Question: Estimate the volume of the 3D prism shown in the image. The result should be rounded to one decimal place. The side length of each grid on the chessboard is 0.5
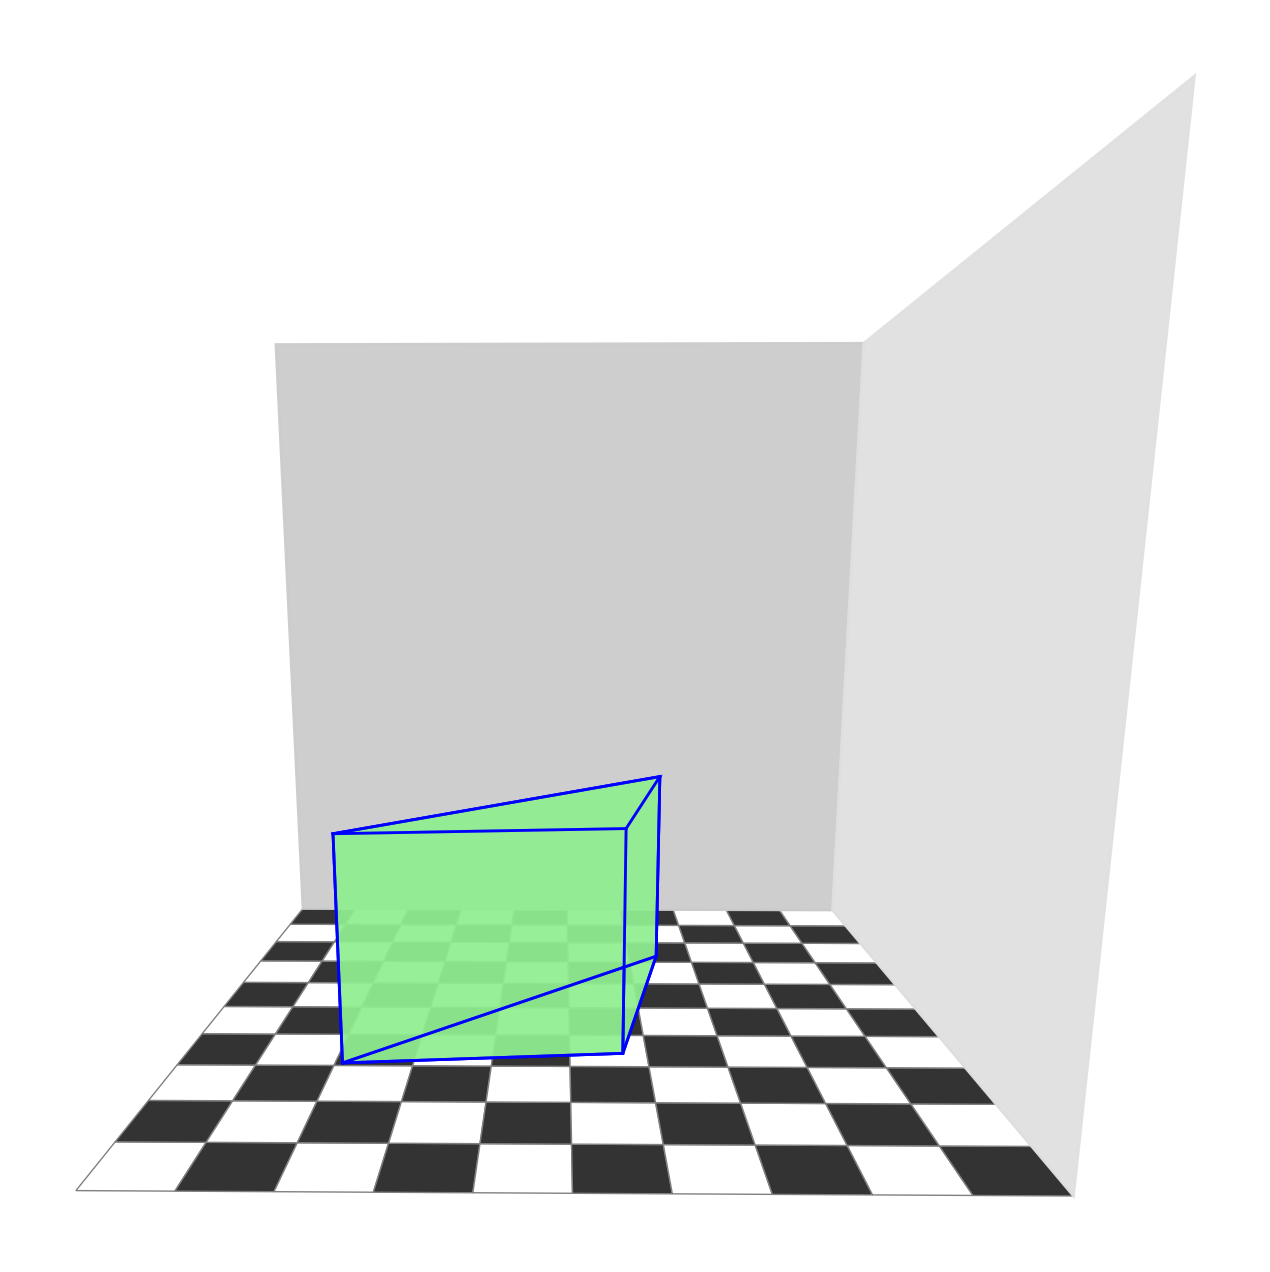
Answer: 2.6